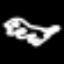
Label: frog